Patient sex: F
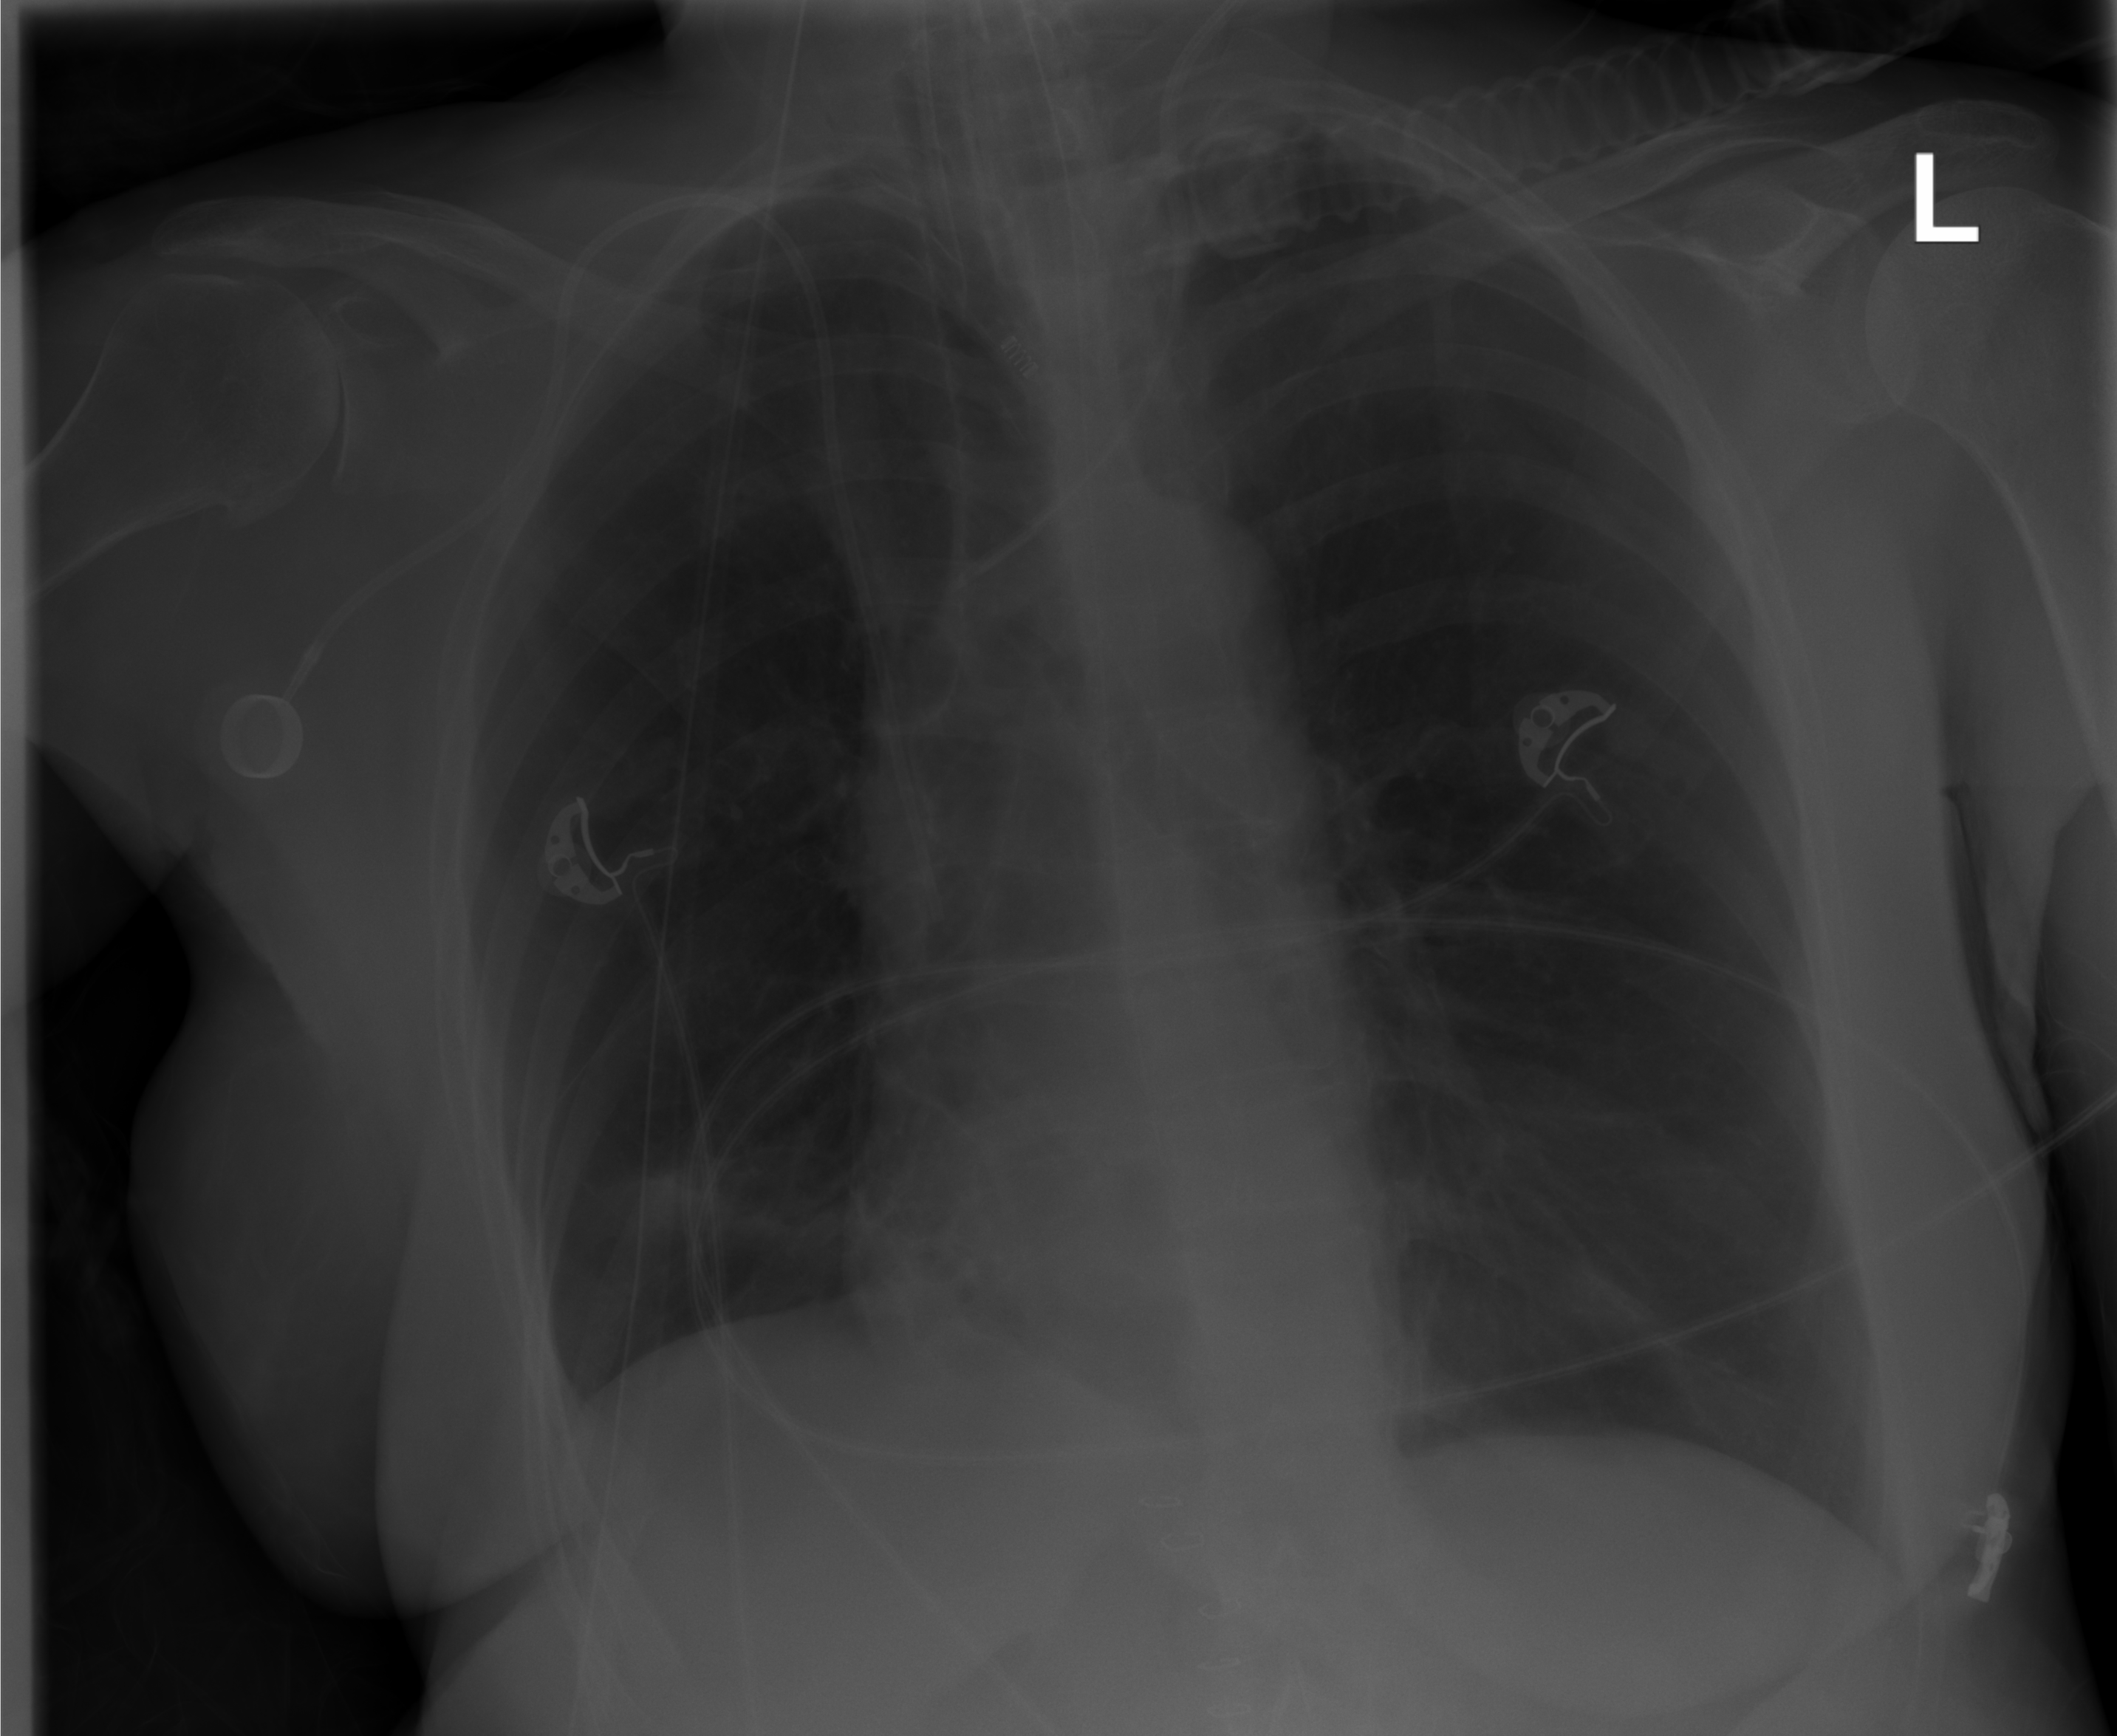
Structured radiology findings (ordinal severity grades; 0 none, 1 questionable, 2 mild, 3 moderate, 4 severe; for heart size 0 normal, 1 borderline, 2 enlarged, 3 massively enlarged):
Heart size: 0
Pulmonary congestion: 0
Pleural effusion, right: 0
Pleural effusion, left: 0
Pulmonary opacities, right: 0
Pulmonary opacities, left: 0
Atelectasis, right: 2
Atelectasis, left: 0